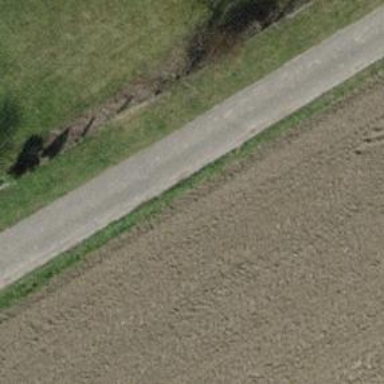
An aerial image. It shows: Paved driveway road for service purposes.